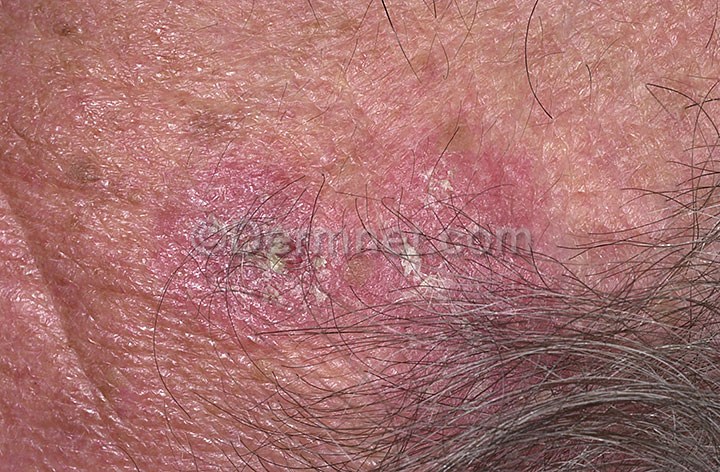
Disease: Lupus and other Connective Tissue diseases